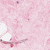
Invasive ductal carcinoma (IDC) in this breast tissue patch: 0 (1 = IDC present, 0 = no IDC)